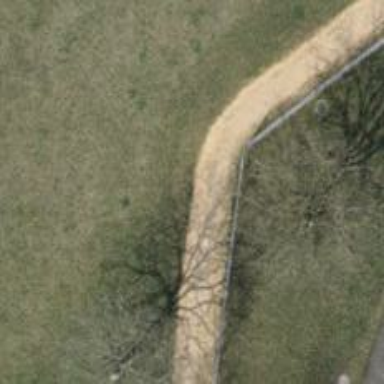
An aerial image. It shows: Track on leisure land with woodchips surface.